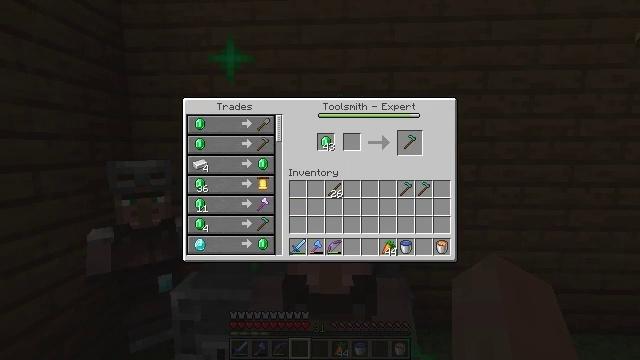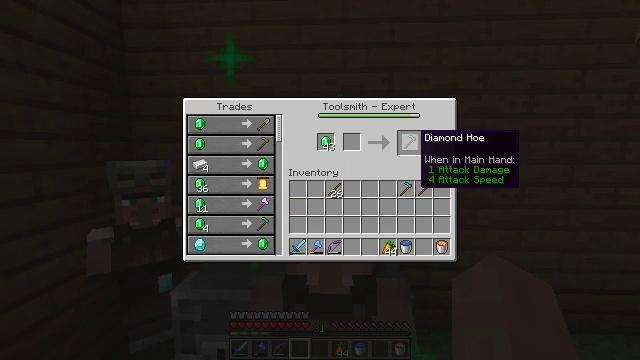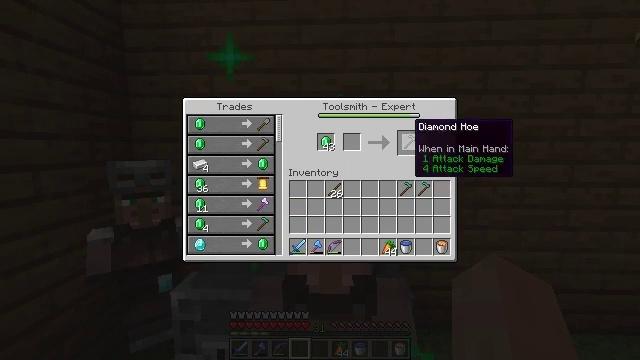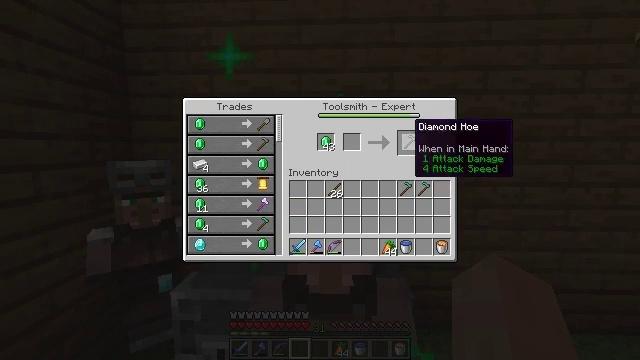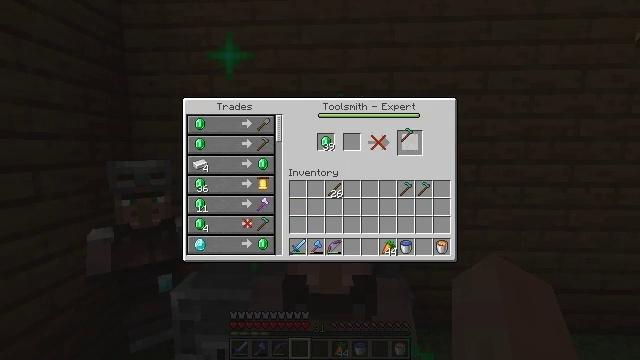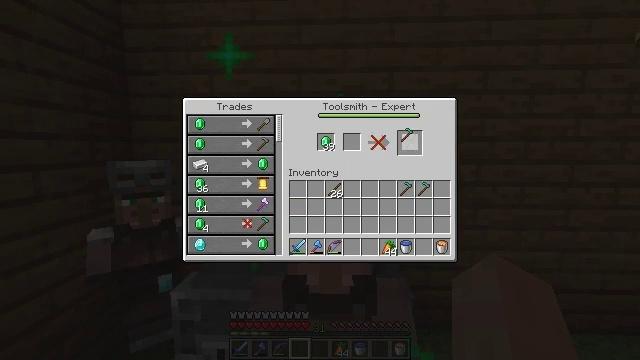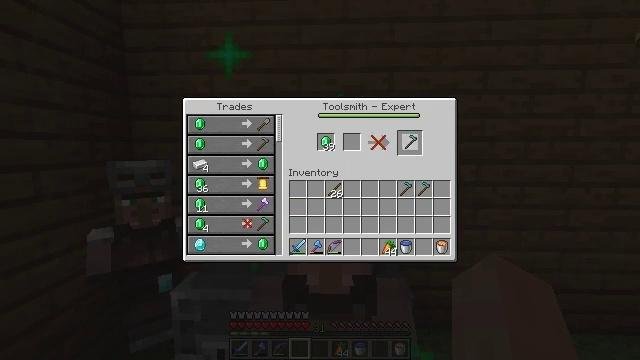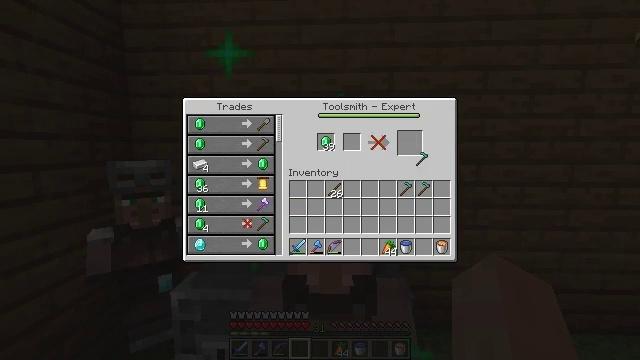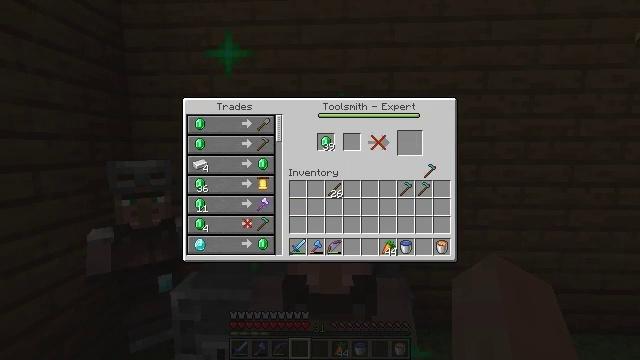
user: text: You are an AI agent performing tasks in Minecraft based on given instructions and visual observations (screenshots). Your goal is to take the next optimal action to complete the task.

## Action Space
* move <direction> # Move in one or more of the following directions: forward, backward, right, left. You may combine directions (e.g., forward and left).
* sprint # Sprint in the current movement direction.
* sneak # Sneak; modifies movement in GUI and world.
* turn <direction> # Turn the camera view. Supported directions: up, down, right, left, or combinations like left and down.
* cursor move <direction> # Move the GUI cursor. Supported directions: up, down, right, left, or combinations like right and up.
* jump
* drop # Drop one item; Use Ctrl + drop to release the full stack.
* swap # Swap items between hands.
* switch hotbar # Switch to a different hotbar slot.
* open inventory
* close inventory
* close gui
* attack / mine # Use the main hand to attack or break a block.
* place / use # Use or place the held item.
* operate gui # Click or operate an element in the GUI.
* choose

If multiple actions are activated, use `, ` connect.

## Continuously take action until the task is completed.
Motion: motion action
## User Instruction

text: Craft a diamond hoe by combining materials in the crafting table.
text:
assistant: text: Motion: cursor move up
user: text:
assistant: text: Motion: cursor move up
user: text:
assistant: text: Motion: no_op
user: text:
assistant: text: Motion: operate gui
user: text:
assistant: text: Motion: operate gui
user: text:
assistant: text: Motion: operate gui
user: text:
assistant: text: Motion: cursor move right and down
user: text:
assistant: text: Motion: cursor move right and down
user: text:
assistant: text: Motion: no_op